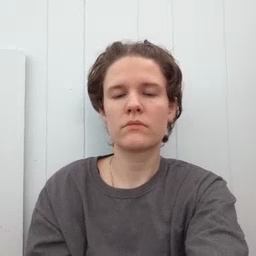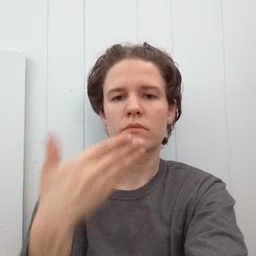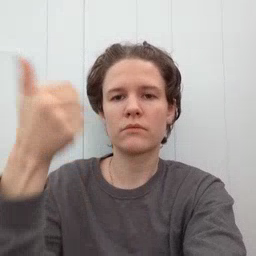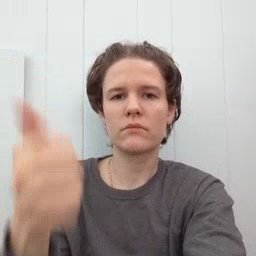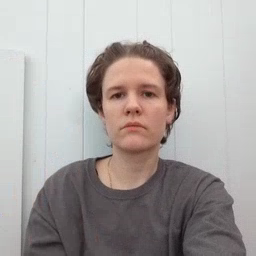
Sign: better